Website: macys
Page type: customer-info-address
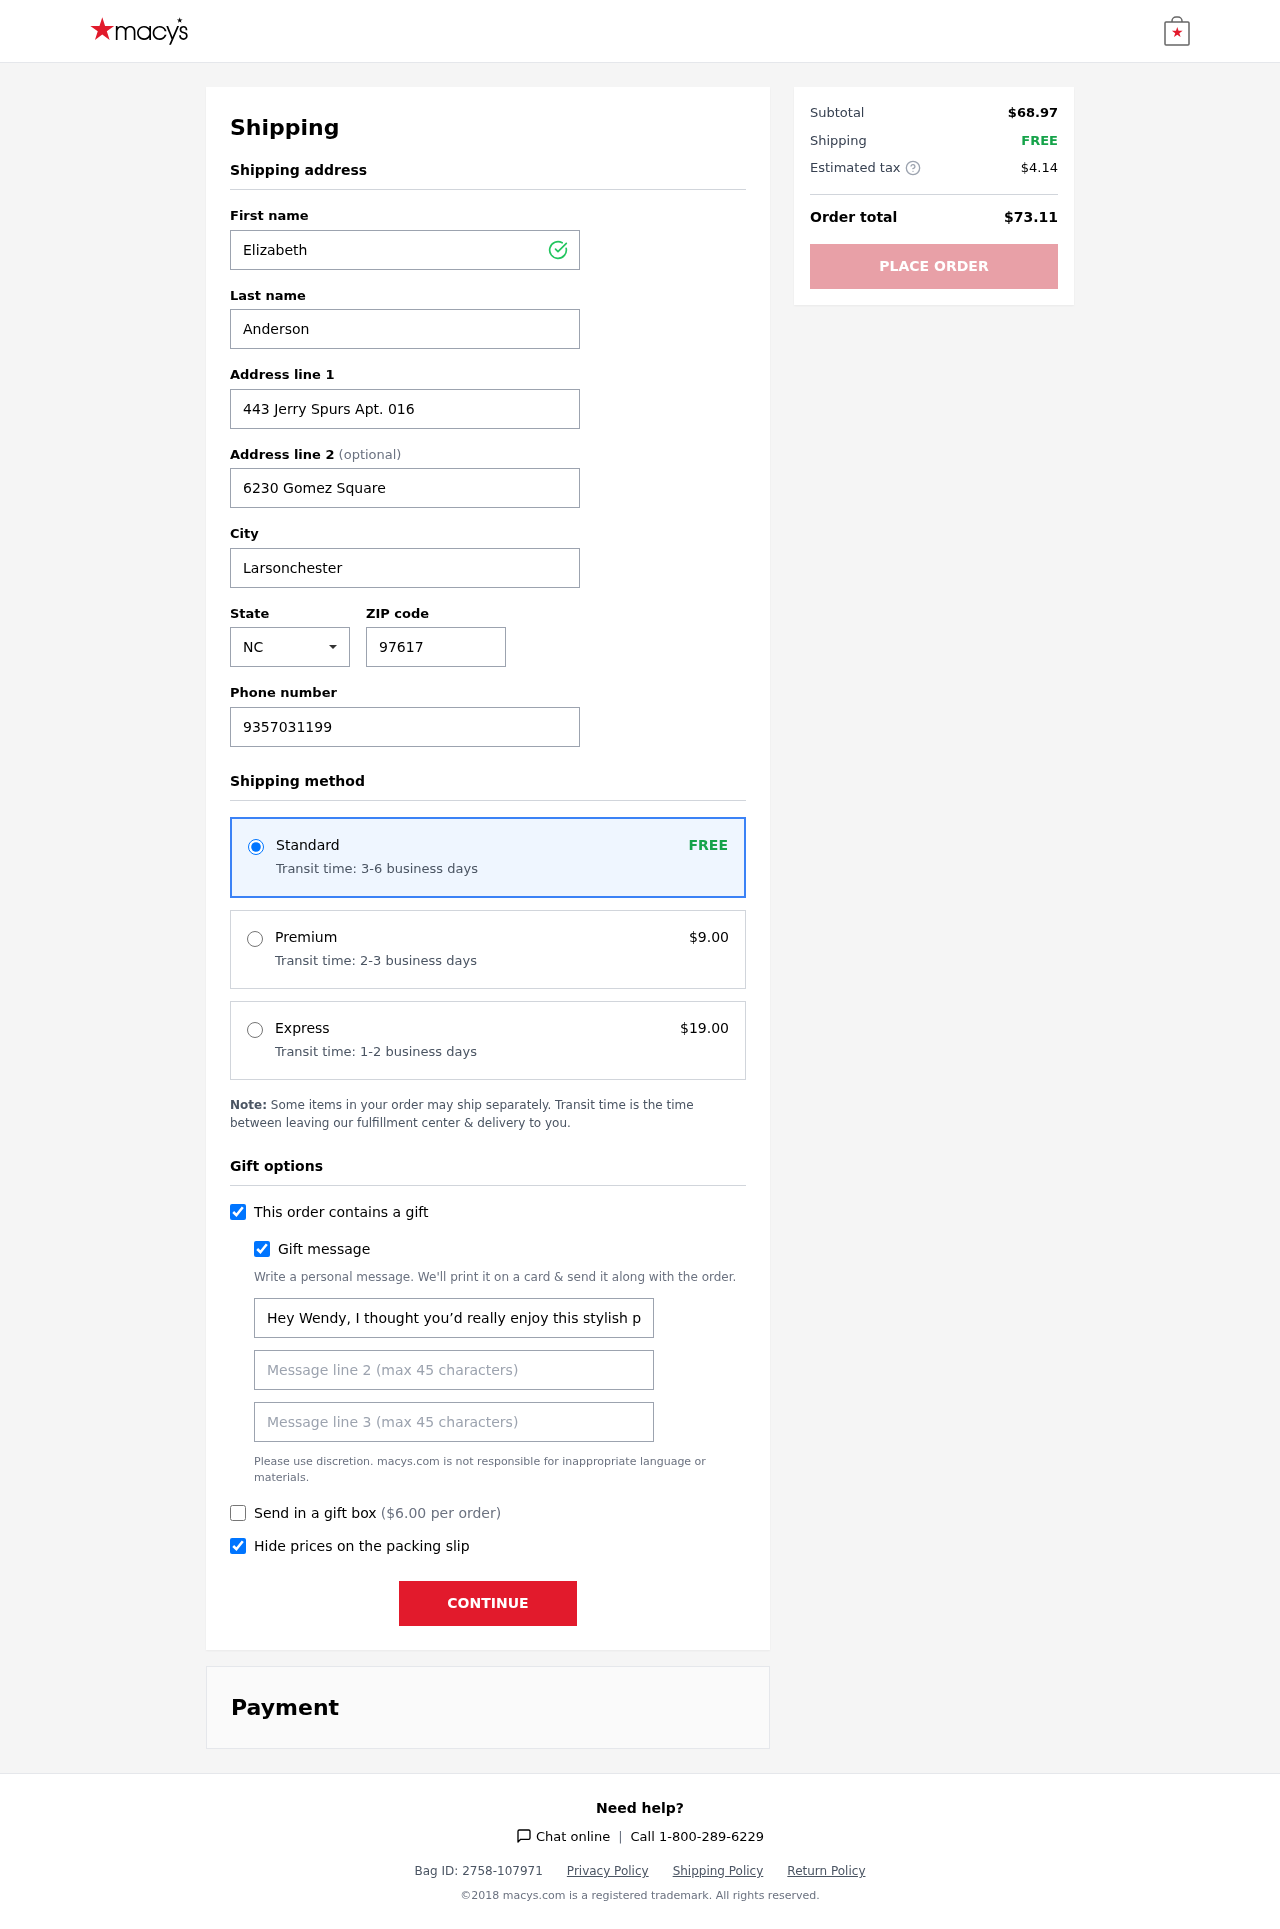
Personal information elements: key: PII_CITY
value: Larsonchester
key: PII_FIRSTNAME
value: Elizabeth
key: PII_GIFT_MESSAGE
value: Hey Wendy, I thought you’d really enjoy this stylish piece to add a little flair to your outfits! Can’t wait to see how incredible it looks on you. Just a little something to celebrate you and all the amazing things you do!  Elizabeth
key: PII_LASTNAME
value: Anderson
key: PII_PHONE
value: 9357031199
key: PII_POSTCODE
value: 97617
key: PII_STATE_ABBR
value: NC
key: PII_STREET
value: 443 Jerry Spurs Apt. 016
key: PII_STREET2
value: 6230 Gomez Square
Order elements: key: ORDER_SHIPPING_STANDARD
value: FREE
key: ORDER_SHIPPING_STANDARD_TIME
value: Transit time: 3-6 business days
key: ORDER_SHIPPING_PREMIUM
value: $9.00
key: ORDER_SHIPPING_PREMIUM_TIME
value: Transit time: 2-3 business days
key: ORDER_SHIPPING_EXPRESS
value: $19.00
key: ORDER_SHIPPING_EXPRESS_TIME
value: Transit time: 1-2 business days
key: ORDER_GIFT_BOX_FEE
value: $6.00
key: ORDER_SUBTOTAL
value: $68.97
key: ORDER_SHIPPING_COST
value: FREE
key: ORDER_TAX
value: $4.14
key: ORDER_TOTAL
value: $73.11